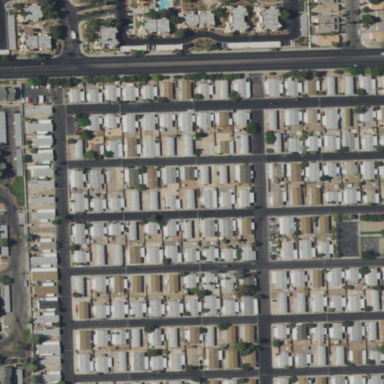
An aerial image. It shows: Residential area known as trailer park.